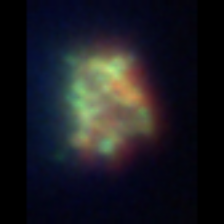
Taxon: Unknown_detritus
Group: Unknown